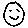
Label: smiley face